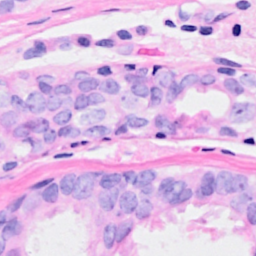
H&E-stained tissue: Breast